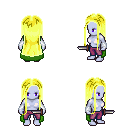
a pixel art fantasy rpg character, female body template, dark elf, purple skin, green cape, magenta pants, gold extra-long hairstyle, white cloth bracers, dagger, four views (front, back, left, right), 2x2 character sprite sheet, small pixel art, hard edges, no anti-aliasing